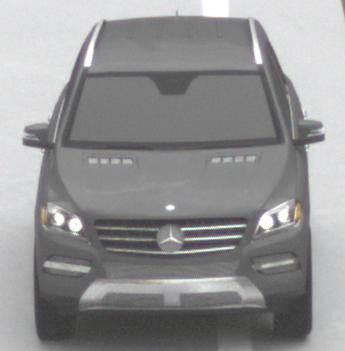
Make: Mercedes-Benz
Model: ML 350
Detailed model: M-Class (166)
Model produced from: 2011/11
Model produced until: 2014/10
Doors: 5
Color: gray
Road condition: dry road
Daytime: morning or afternoon
Contrast: low contrast